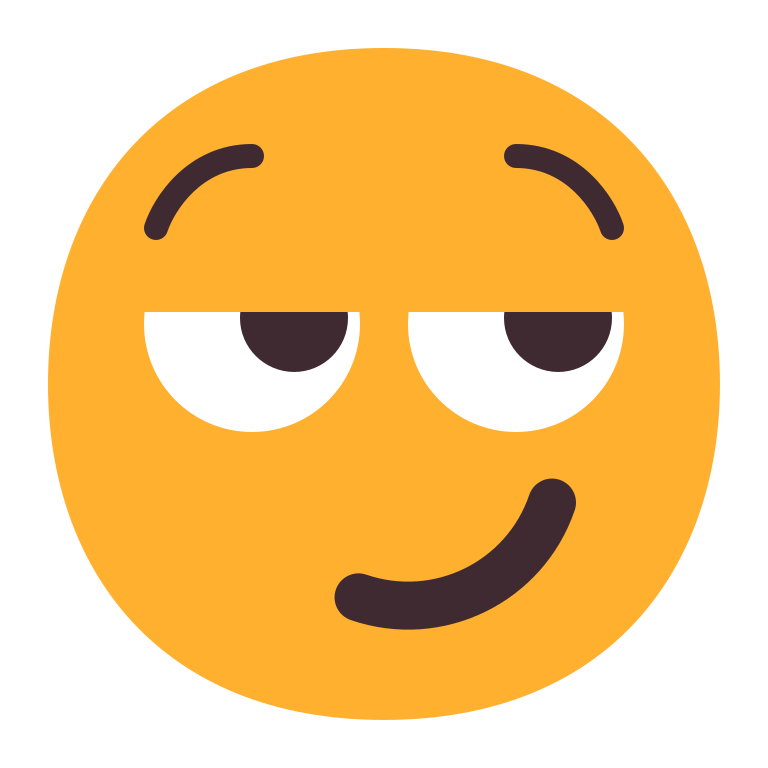
smirking face flat